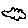
Label: cloud